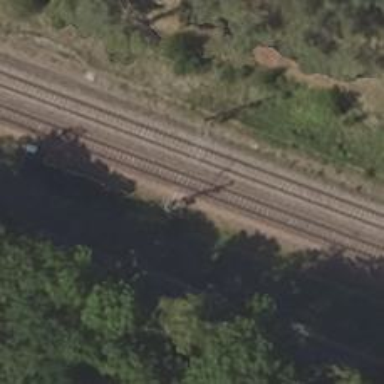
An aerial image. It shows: Railway milestone with catenary mast.